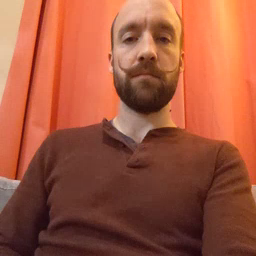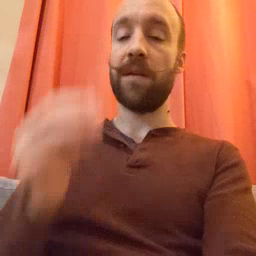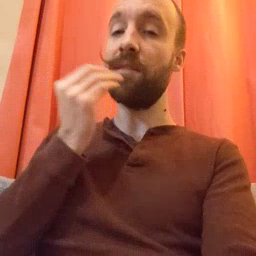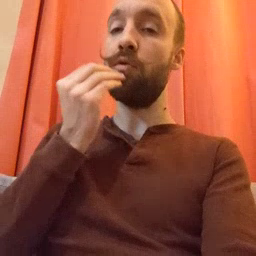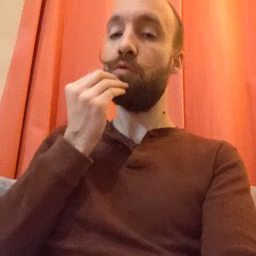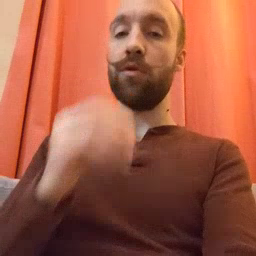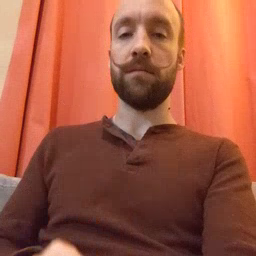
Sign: food